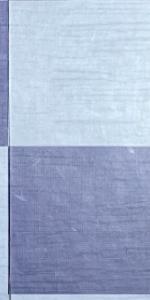
Label: Empty